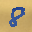
Label: 8